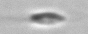
Label: flagellate_morphotype3